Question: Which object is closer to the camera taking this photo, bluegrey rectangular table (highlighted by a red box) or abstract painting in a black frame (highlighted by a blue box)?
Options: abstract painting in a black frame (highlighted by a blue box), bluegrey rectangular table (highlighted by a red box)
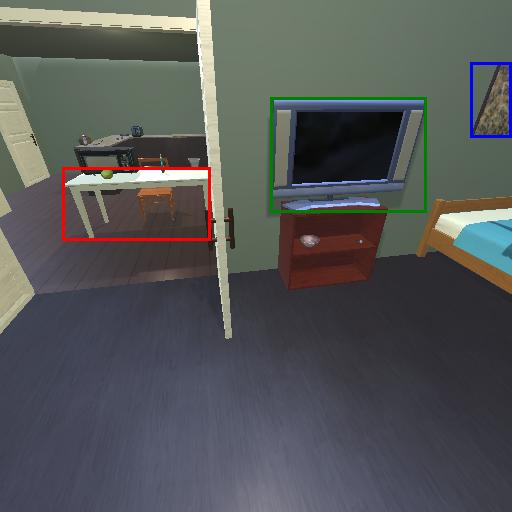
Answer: abstract painting in a black frame (highlighted by a blue box)